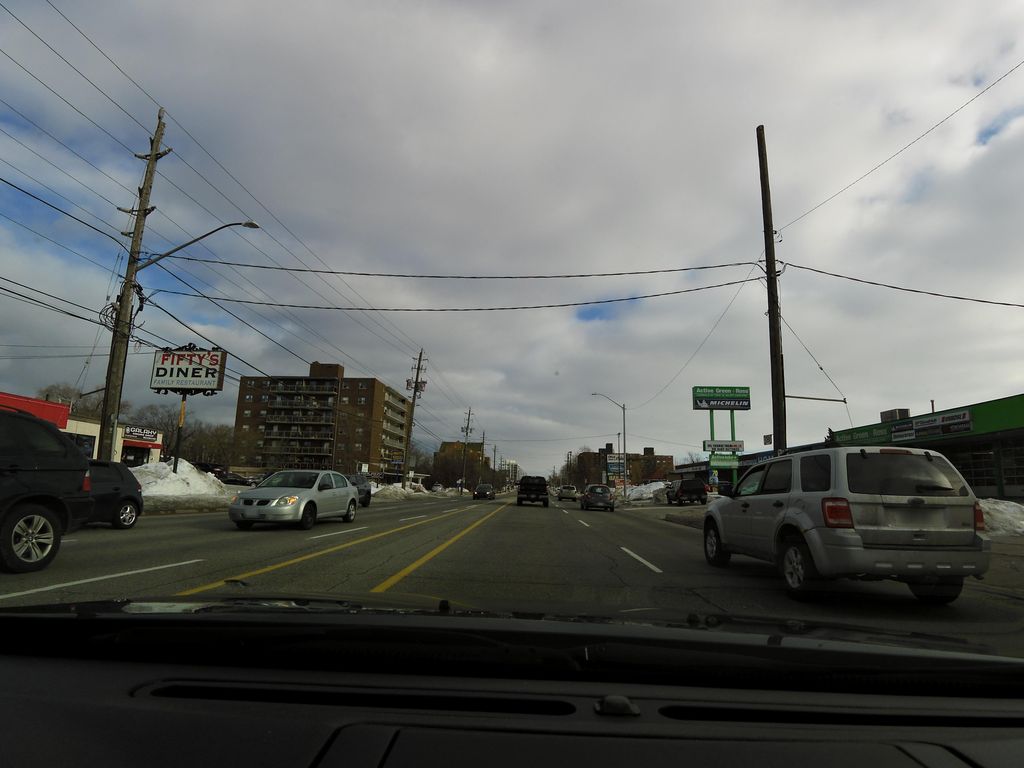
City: hamilton